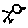
Label: bird